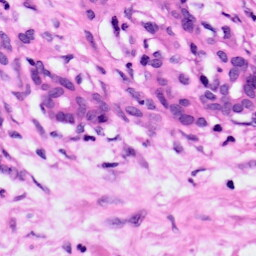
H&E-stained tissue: Pancreatic